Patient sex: M
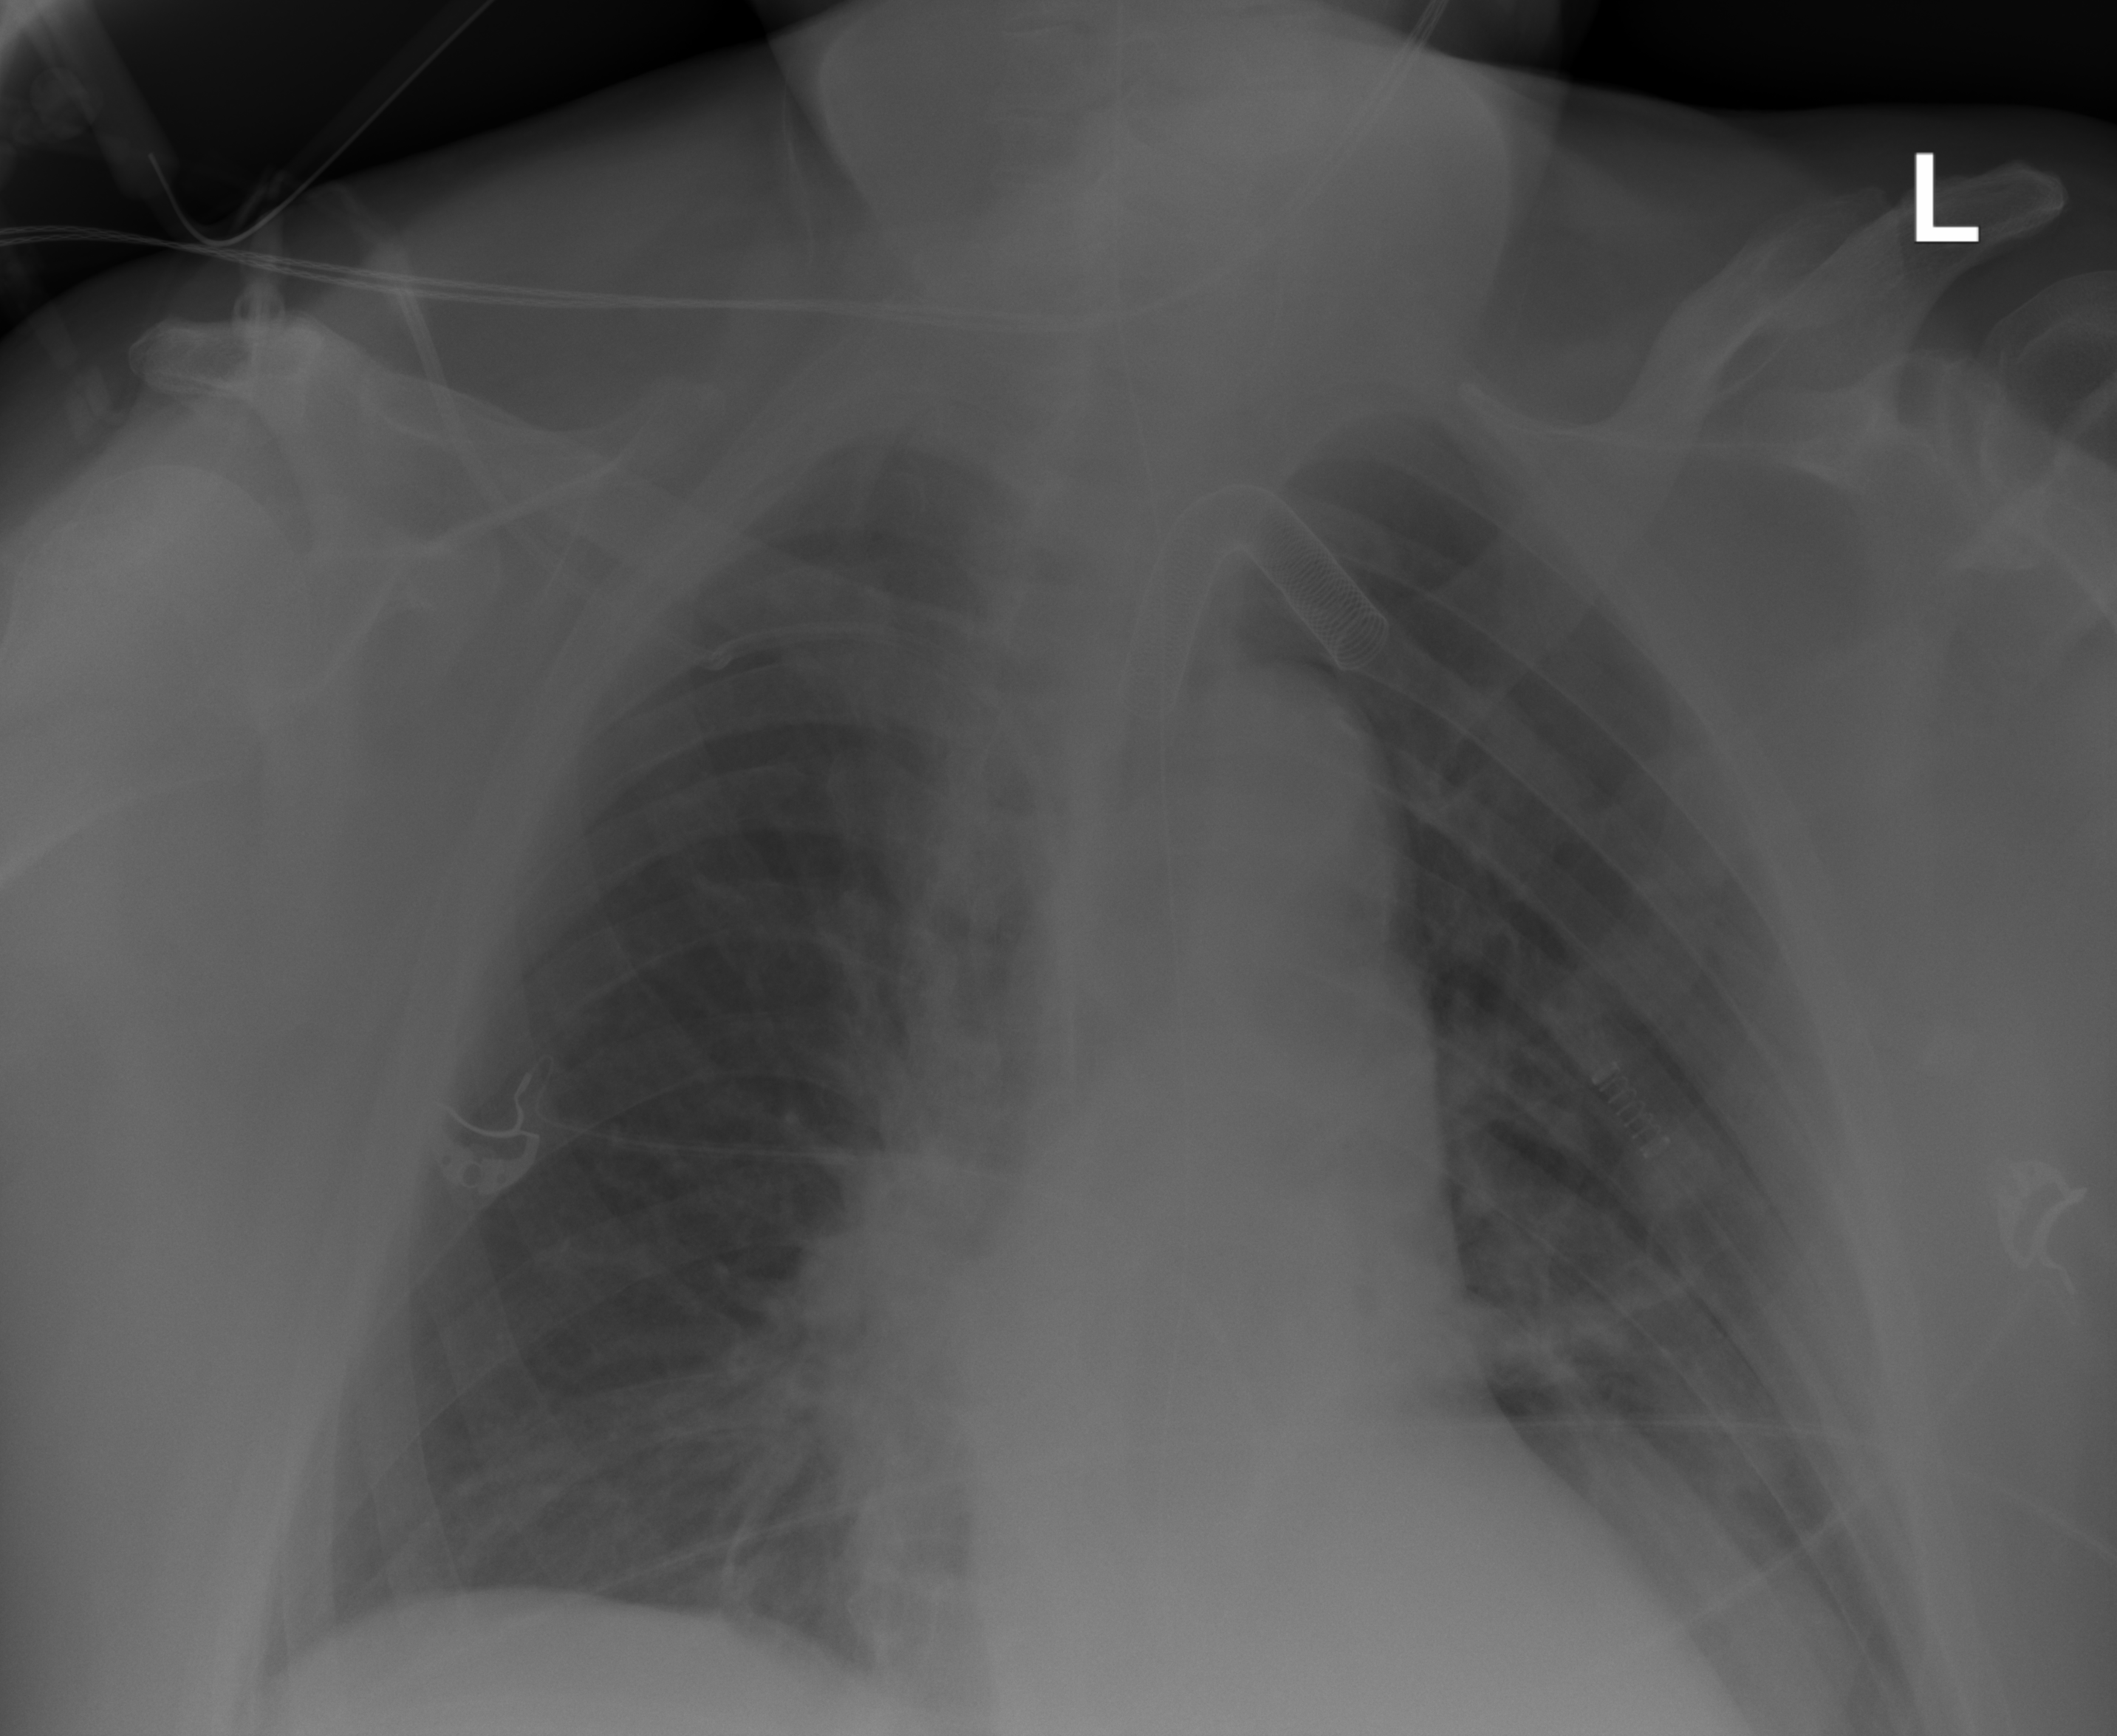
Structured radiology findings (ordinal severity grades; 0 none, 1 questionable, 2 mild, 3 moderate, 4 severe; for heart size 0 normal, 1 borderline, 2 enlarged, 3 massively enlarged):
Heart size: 0
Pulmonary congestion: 2
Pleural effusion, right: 0
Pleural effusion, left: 2
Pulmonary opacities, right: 0
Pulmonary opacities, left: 0
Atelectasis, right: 2
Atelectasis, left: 2